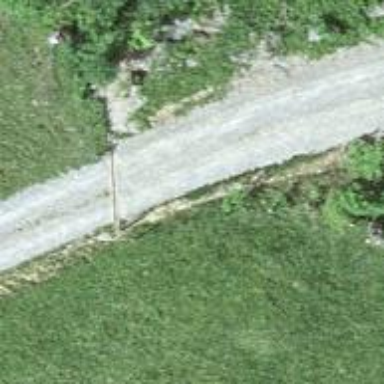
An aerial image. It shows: Gravel track with grade 3 tracktype.